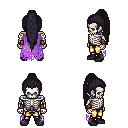
a pixel art fantasy rpg character, male body template, skeleton, maroon tattered cape, gold greaves, raven extra-long topknot hairstyle, cloth bracers, black shoes, four views (front, back, left, right), 2x2 character sprite sheet, small pixel art, hard edges, no anti-aliasing